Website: home-depot
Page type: billing-address
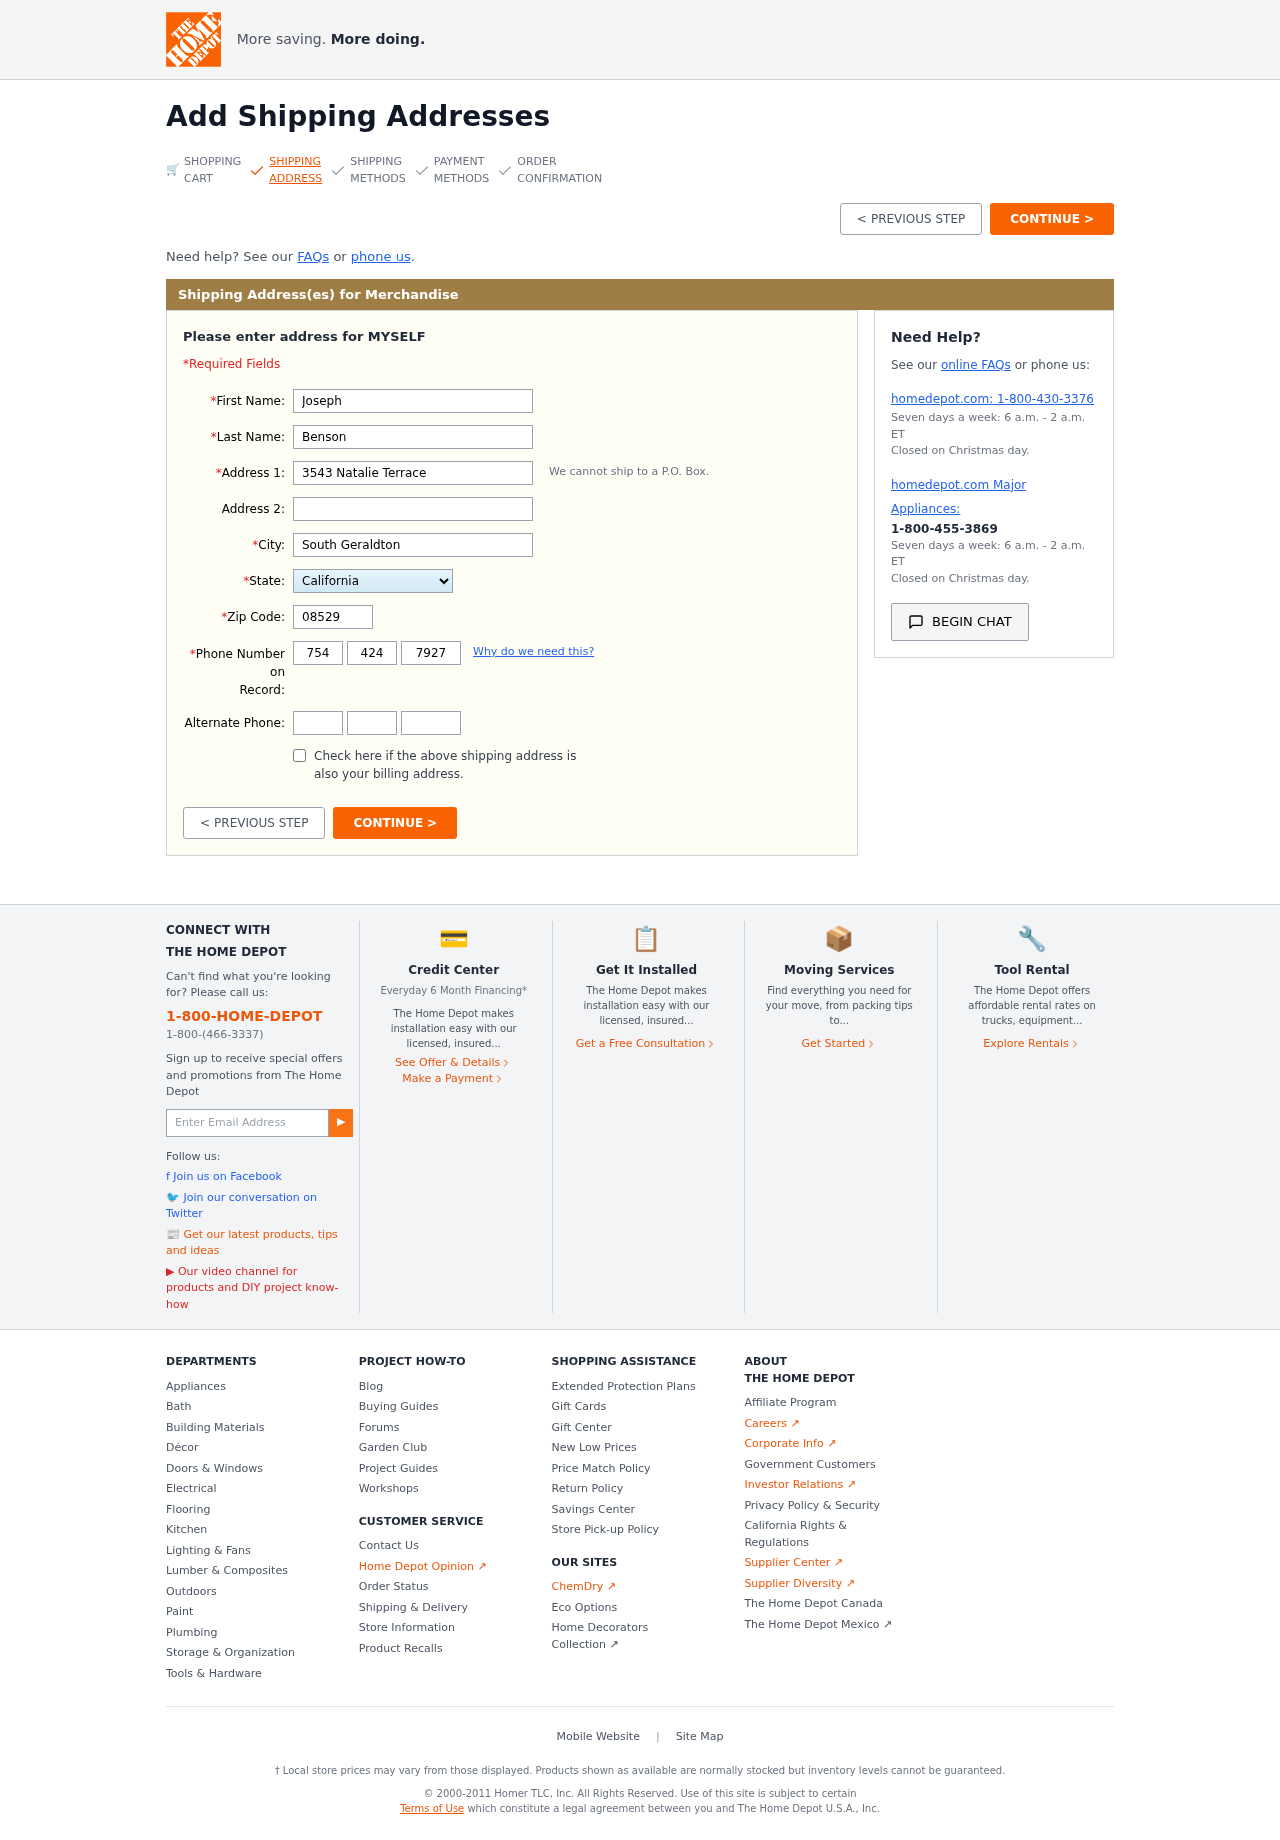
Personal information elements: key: PII_STATE
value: California
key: PII_FIRSTNAME
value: Joseph
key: PII_LASTNAME
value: Benson
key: PII_STREET
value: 3543 Natalie Terrace
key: PII_CITY
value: South Geraldton
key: PII_POSTCODE
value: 08529
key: PII_PHONE_AREA
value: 754
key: PII_PHONE_PREFIX
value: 424
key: PII_PHONE_LINE
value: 7927